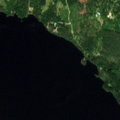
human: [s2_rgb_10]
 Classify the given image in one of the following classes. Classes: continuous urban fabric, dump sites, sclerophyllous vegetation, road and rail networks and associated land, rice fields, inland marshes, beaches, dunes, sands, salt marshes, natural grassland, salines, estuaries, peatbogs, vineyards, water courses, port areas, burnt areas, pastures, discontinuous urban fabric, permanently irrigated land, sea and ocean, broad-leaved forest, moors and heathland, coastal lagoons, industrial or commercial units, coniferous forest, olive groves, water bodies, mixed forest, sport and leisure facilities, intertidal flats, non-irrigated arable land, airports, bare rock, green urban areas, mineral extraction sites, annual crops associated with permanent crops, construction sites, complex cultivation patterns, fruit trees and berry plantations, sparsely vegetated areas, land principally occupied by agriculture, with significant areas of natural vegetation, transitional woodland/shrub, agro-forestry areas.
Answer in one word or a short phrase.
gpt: mixed forest, water bodies